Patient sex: F
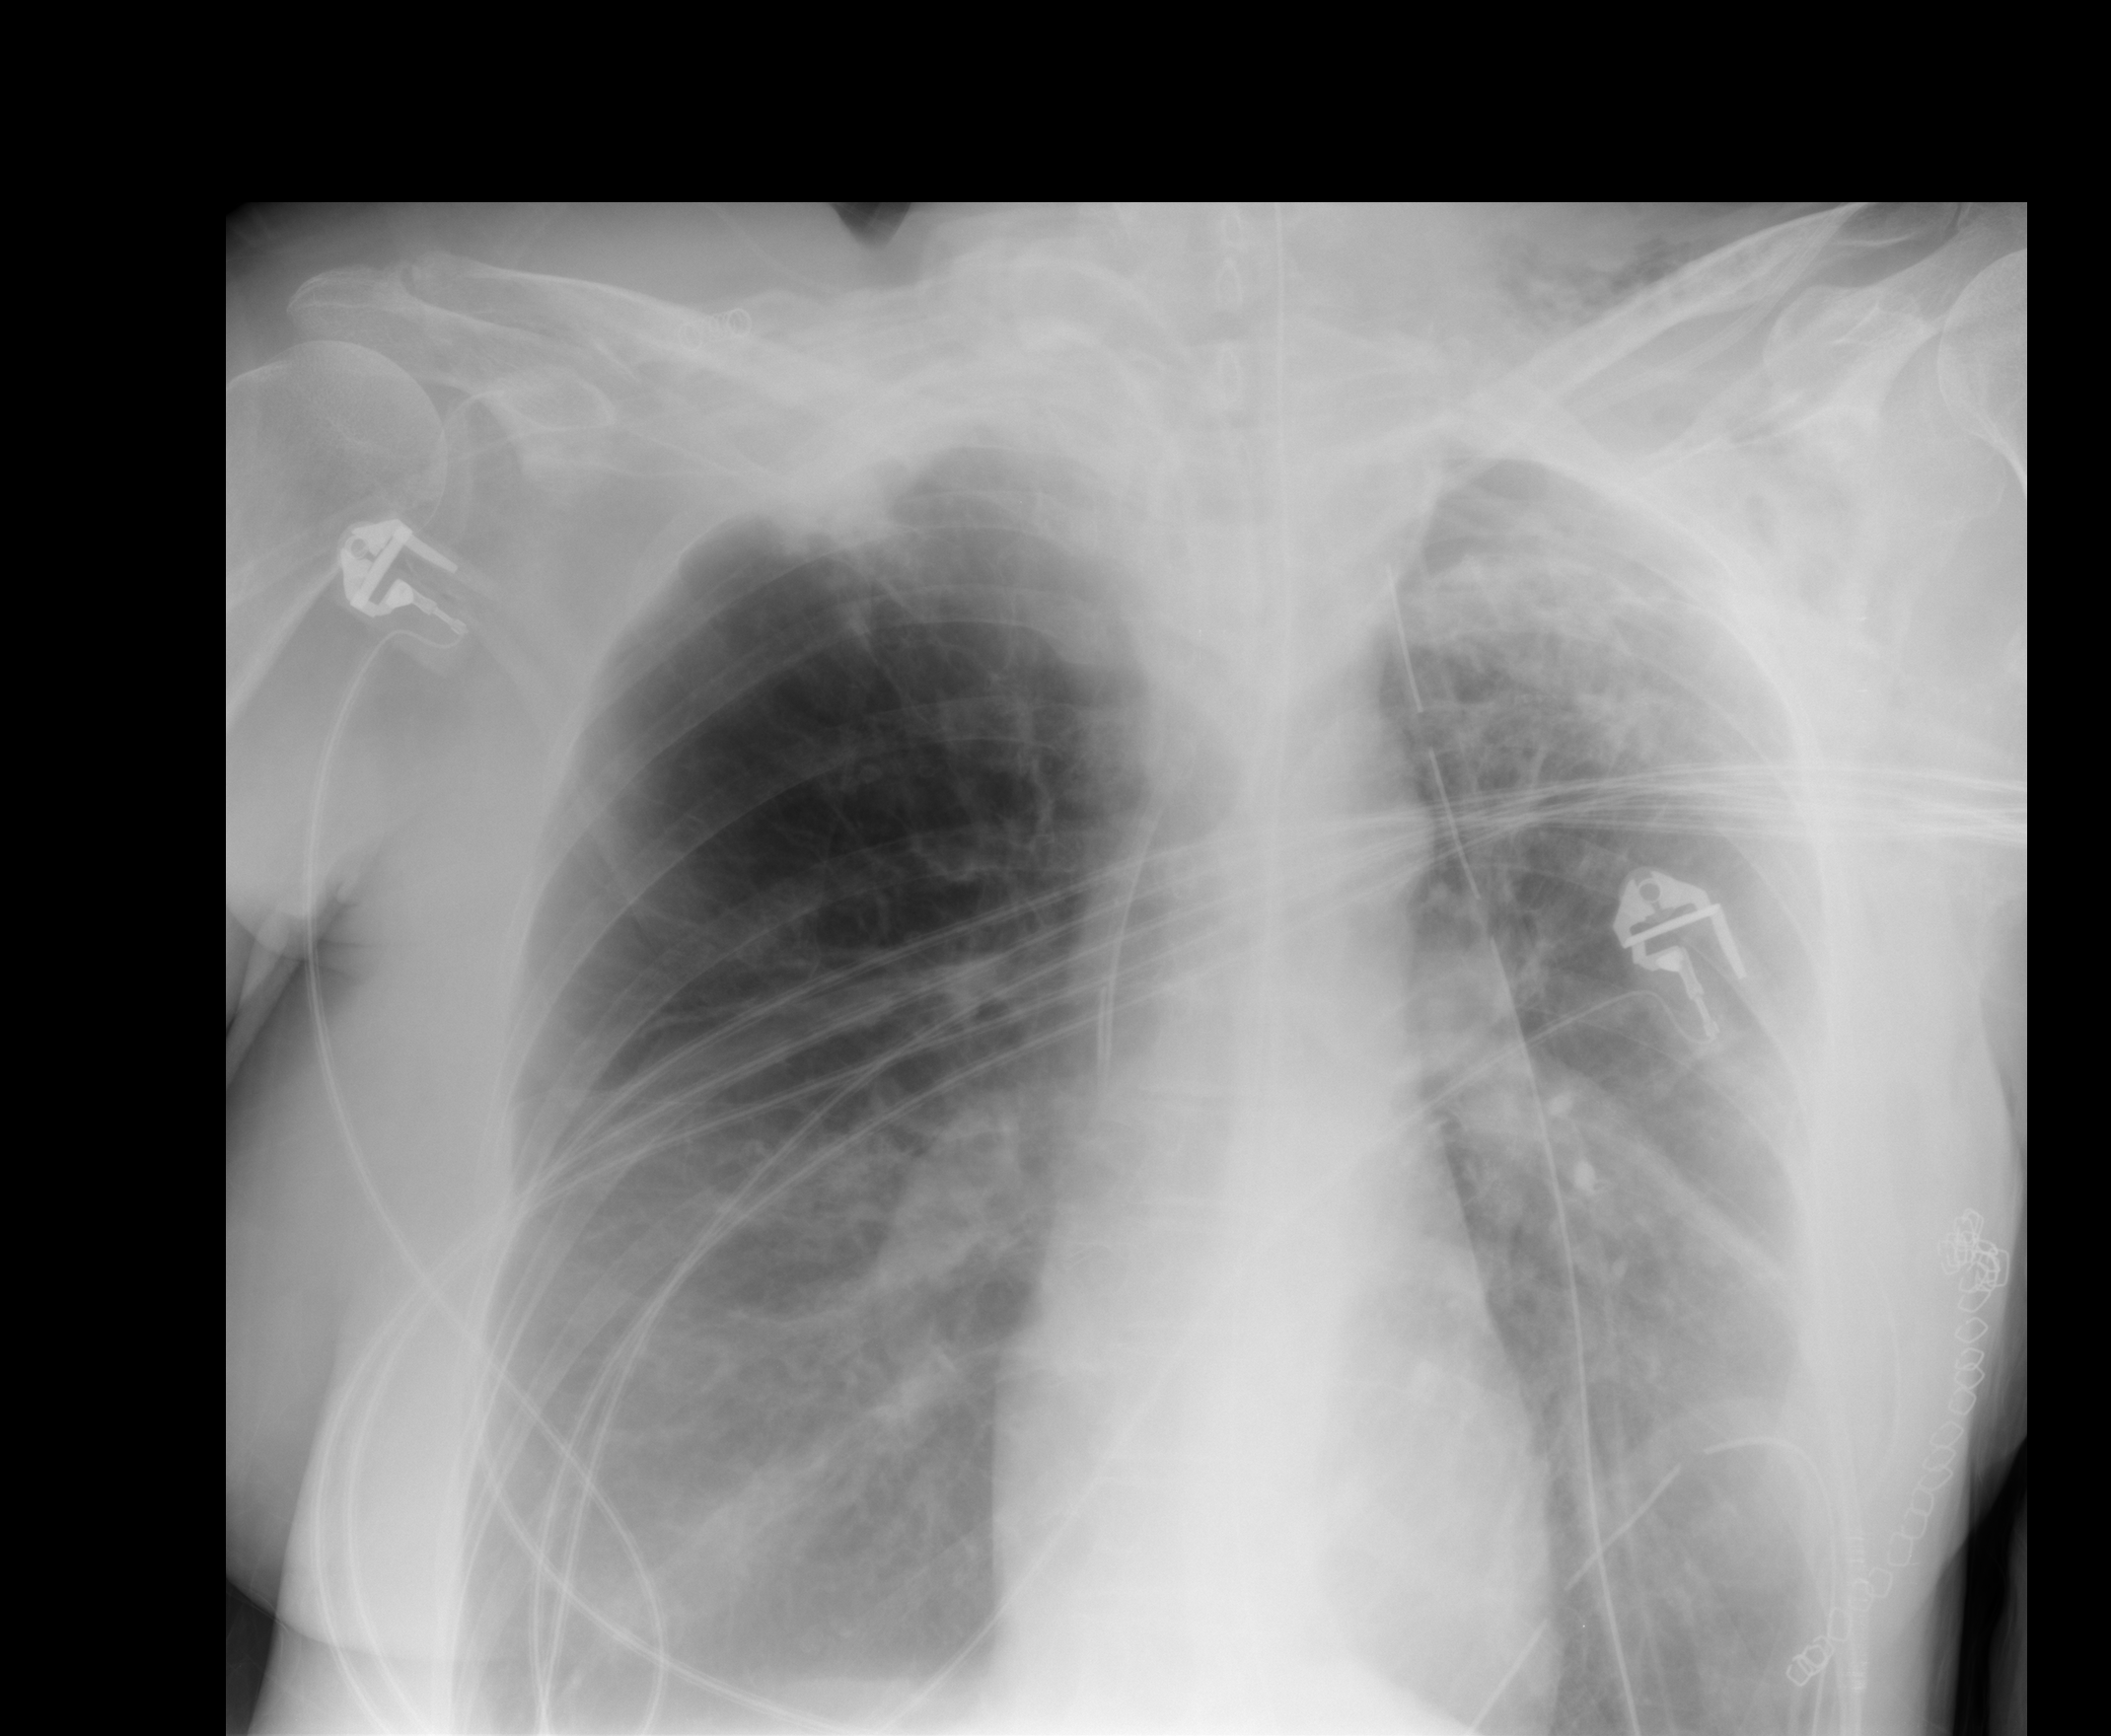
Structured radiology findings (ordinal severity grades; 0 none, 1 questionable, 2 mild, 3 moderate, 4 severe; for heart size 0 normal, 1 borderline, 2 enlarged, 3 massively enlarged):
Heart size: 0
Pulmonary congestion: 0
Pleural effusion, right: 1
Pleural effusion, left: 2
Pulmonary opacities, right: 3
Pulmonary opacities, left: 4
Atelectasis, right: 2
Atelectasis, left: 3